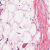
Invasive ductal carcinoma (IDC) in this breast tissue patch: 0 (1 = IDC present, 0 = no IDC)